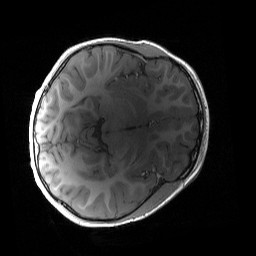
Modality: T1w
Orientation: axial
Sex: male
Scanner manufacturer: siemens
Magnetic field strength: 3 T
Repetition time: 1.9 s
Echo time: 0.00243 s